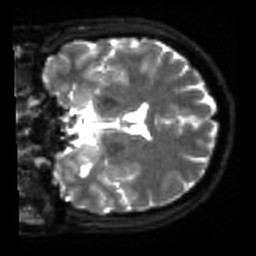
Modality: sbref
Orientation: coronal
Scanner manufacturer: siemens
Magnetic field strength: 3 T
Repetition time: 4 s
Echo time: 0.0594 s